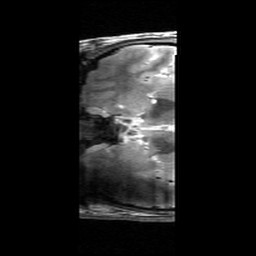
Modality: T2w
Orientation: coronal
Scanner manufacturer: siemens
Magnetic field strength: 6.98 T
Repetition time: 5.65 s
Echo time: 0.044 s